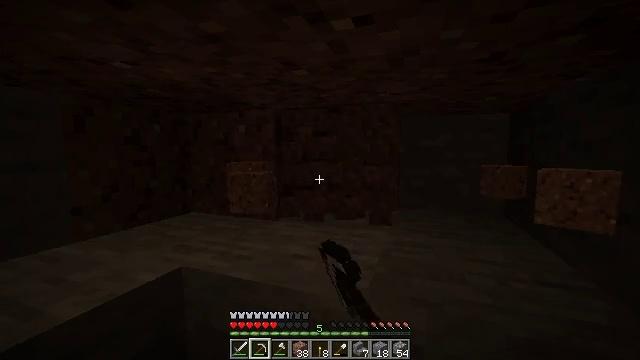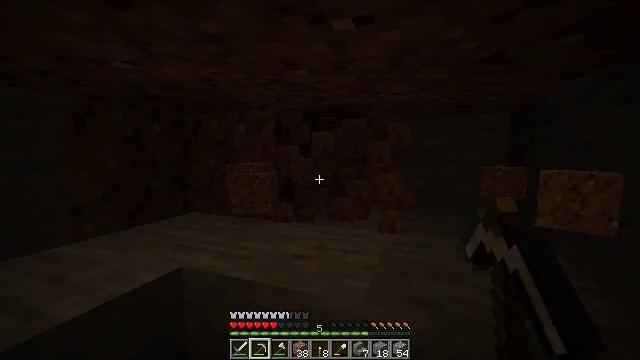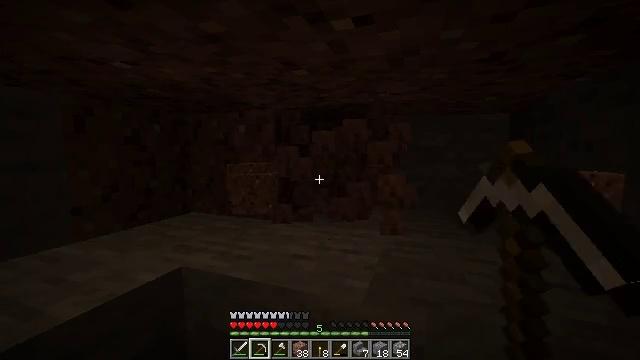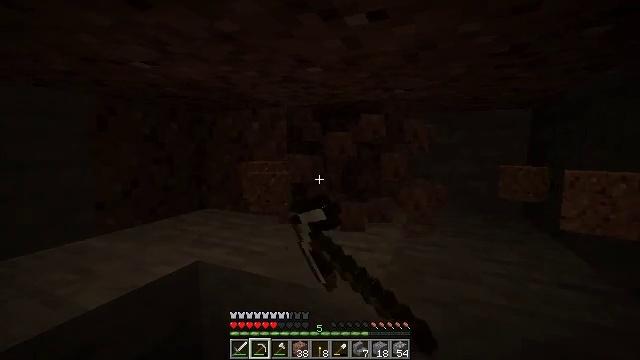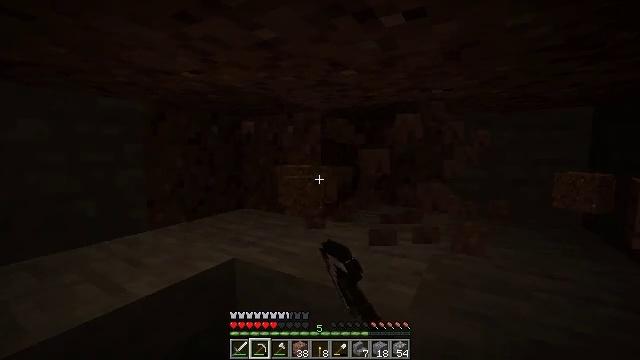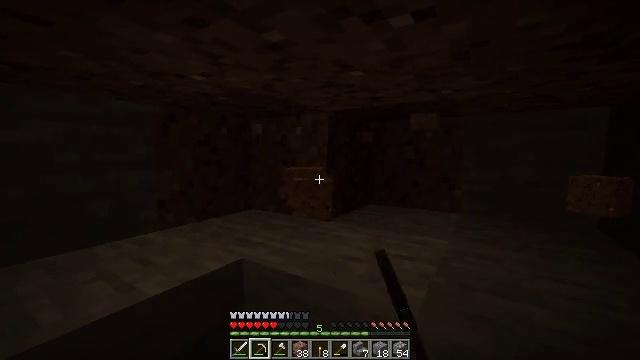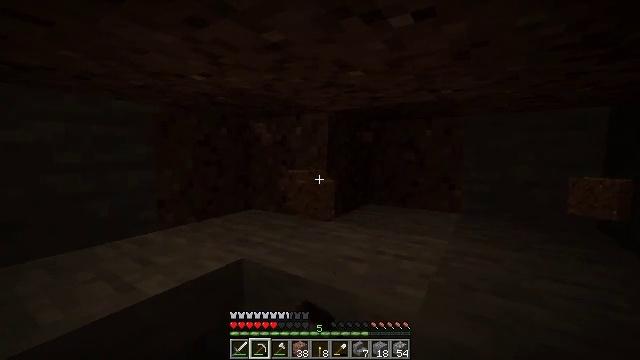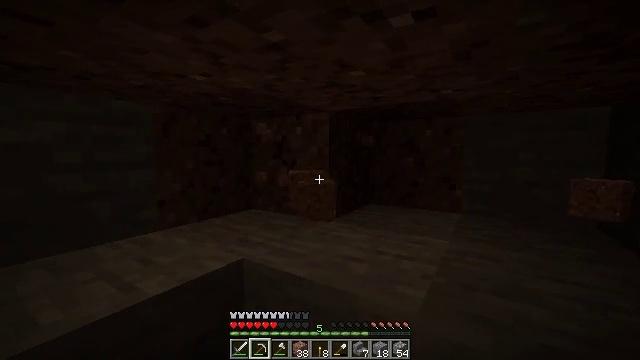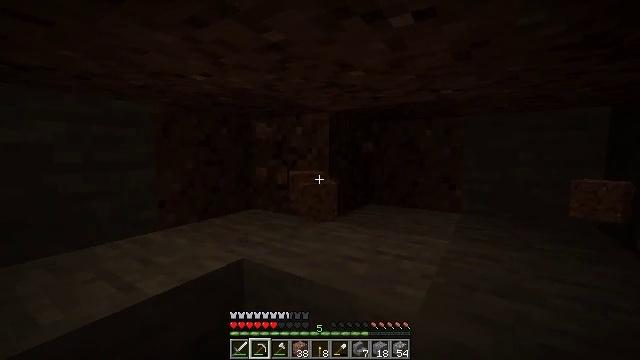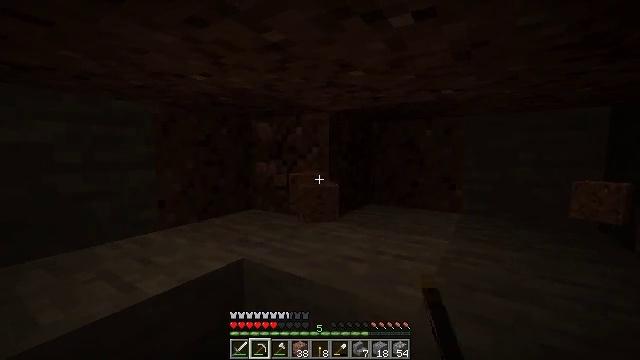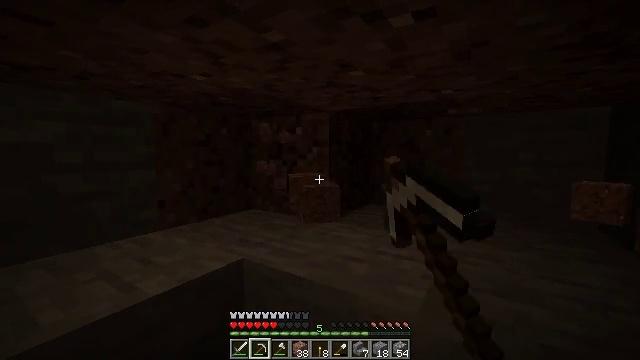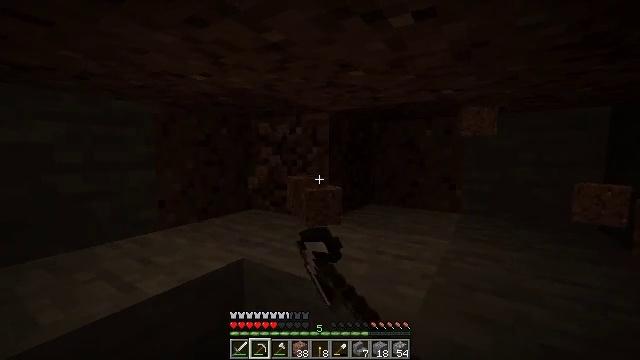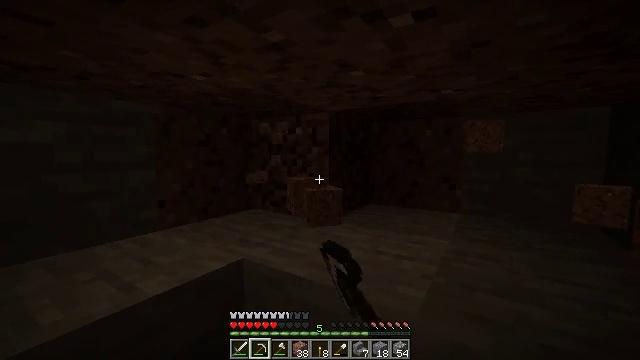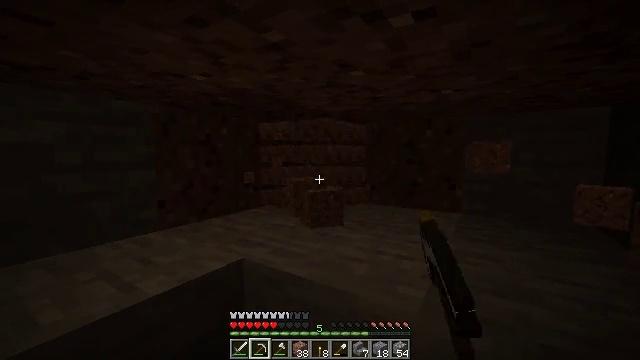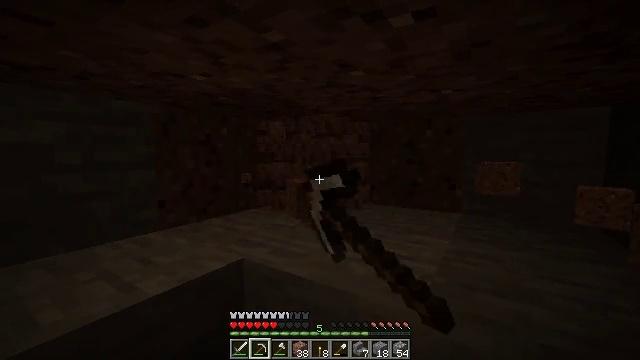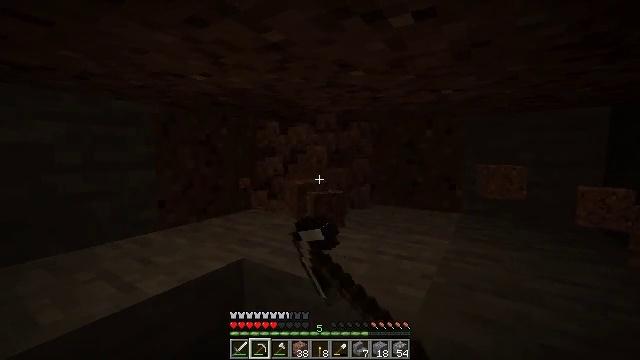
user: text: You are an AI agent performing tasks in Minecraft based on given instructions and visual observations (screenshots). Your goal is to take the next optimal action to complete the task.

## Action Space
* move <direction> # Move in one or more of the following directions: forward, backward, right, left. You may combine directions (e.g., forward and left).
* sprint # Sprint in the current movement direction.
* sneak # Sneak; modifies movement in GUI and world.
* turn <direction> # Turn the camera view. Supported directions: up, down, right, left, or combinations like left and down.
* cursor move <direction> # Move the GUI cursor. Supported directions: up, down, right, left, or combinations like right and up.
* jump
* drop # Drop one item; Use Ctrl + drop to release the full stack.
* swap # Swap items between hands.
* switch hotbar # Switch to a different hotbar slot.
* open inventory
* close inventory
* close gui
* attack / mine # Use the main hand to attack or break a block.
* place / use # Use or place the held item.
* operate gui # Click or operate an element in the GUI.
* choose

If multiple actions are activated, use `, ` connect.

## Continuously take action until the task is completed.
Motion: motion action
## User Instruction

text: Mine the granite block.
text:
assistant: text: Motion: attack / mine
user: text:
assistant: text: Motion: attack / mine
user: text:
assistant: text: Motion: turn left, attack / mine
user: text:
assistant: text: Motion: turn left, attack / mine
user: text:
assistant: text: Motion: turn left, attack / mine
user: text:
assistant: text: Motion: attack / mine
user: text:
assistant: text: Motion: attack / mine
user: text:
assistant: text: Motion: attack / mine
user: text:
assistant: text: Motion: attack / mine
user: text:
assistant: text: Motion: attack / mine
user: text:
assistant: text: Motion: attack / mine
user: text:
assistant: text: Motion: attack / mine
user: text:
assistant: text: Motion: attack / mine
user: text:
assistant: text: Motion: attack / mine
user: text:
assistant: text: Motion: attack / mine
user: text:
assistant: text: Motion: attack / mine
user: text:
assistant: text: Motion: no_op
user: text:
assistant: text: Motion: move forward
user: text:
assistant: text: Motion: move forward
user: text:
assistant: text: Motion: move forward
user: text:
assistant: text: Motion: move forward
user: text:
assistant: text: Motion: move forward
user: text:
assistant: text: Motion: move forward
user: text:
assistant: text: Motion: move forward
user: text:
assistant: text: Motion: move forward
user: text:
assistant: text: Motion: turn right
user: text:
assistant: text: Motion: no_op
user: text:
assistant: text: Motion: attack / mine
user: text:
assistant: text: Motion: attack / mine
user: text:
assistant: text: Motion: attack / mine